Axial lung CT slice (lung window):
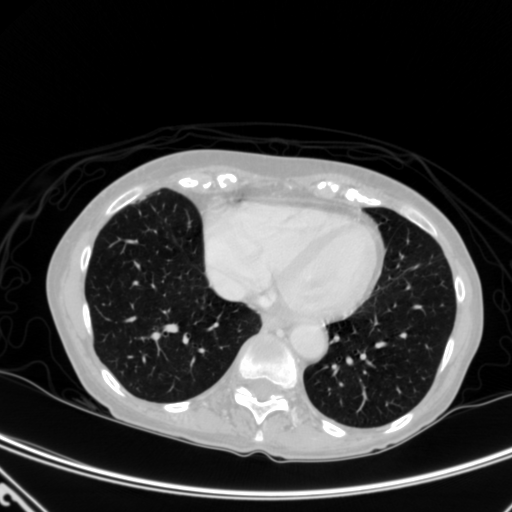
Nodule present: no